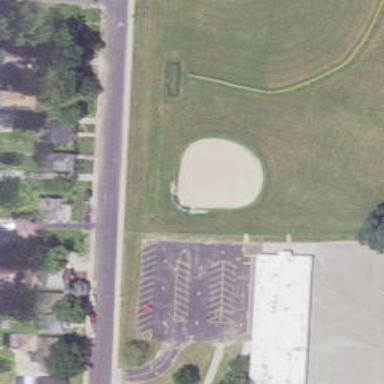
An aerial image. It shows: Baseball pitch for leisure land.